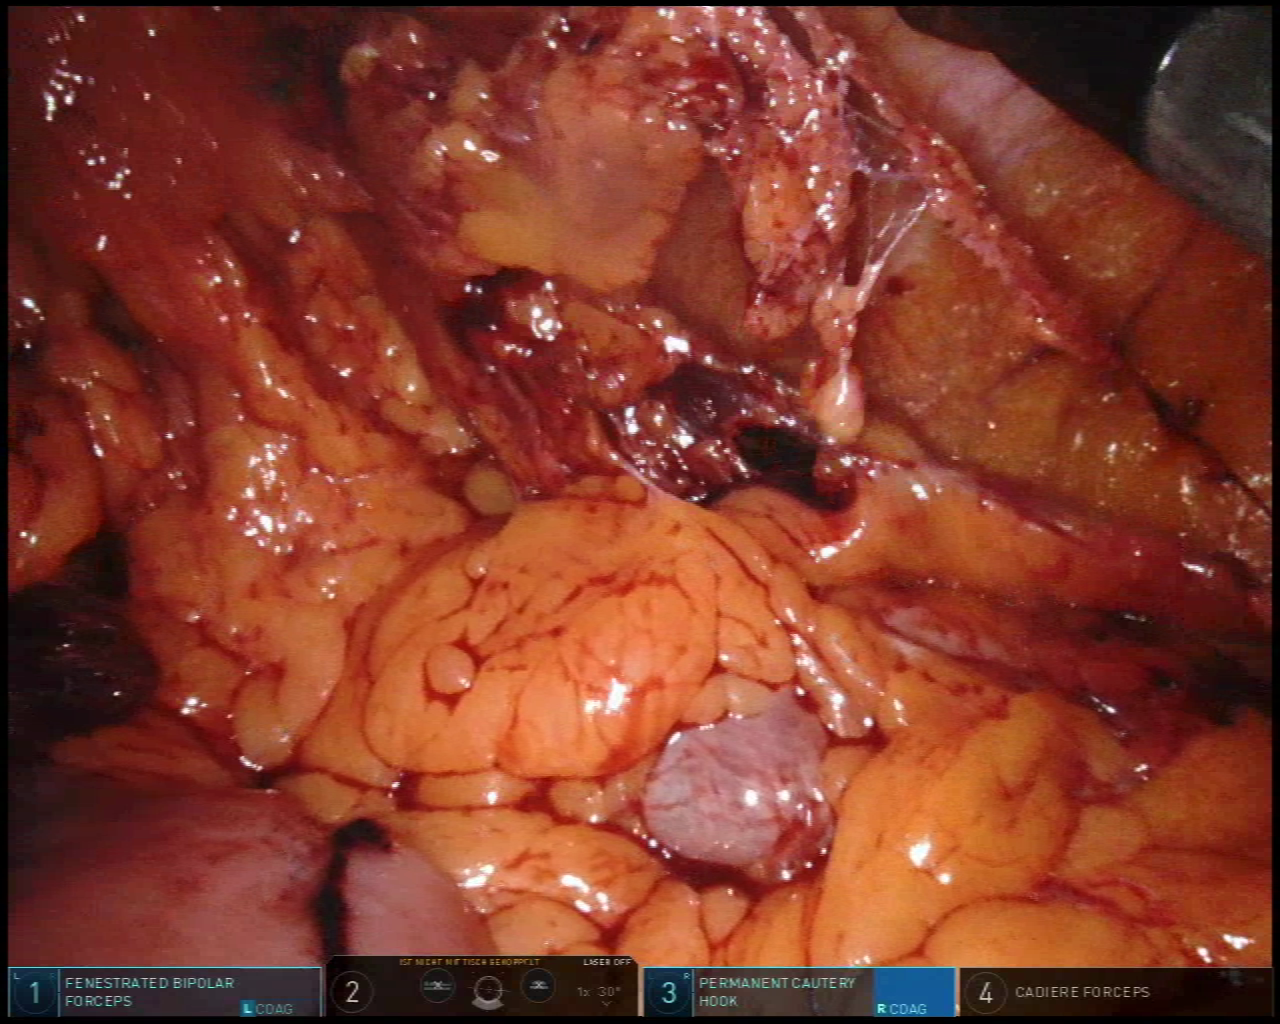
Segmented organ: small_intestine
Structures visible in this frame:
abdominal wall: yes
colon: yes
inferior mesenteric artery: no
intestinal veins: no
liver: no
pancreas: no
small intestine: yes
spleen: no
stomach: no
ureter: no
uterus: no
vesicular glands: no